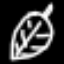
Label: leaf